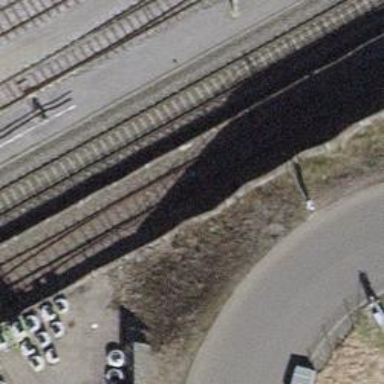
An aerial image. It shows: Railway switch.